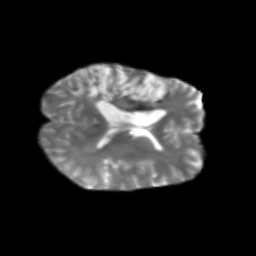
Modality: T2w
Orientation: axial
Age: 42
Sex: male
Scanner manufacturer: siemens
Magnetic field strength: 3 T
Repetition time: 3.839 s
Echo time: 0.071 s